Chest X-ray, AP view. Patient: 51 years old, sex M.
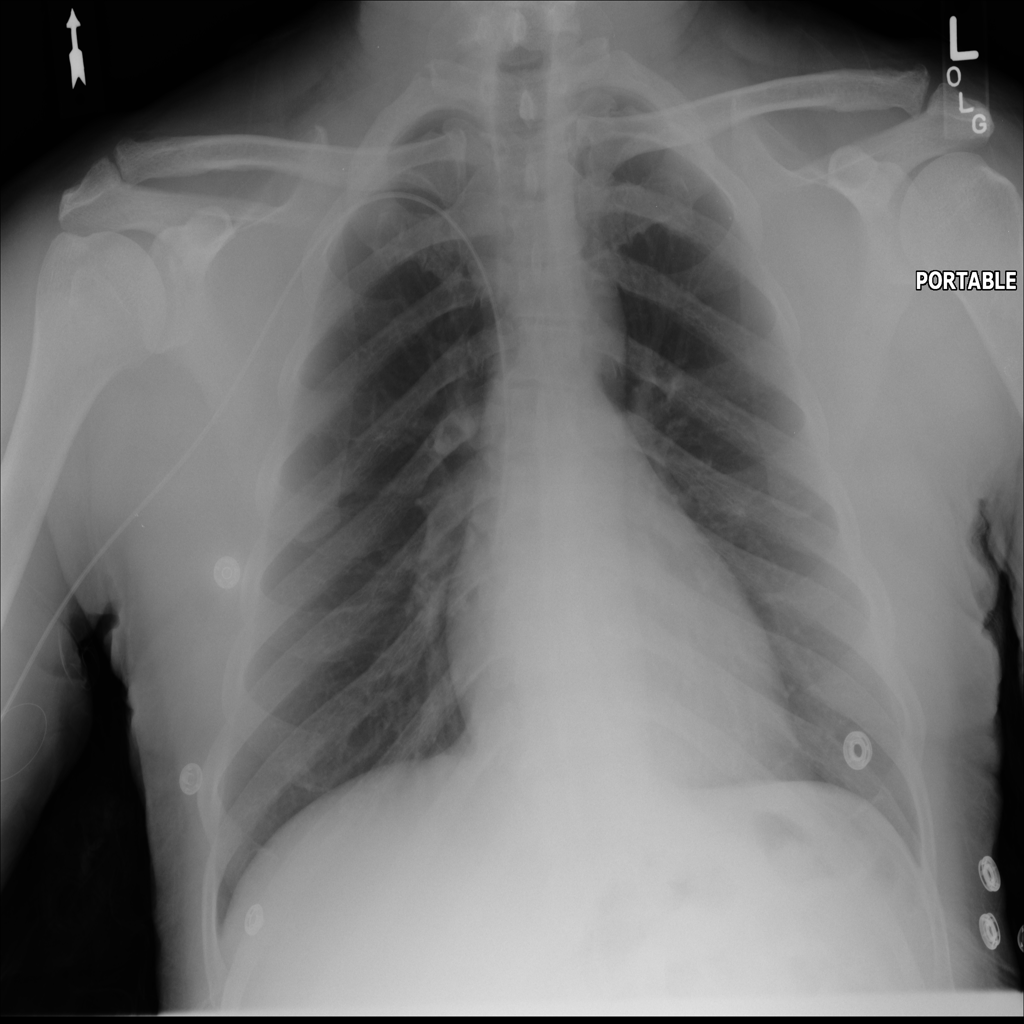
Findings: No Finding